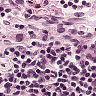
Metastatic tissue present: no